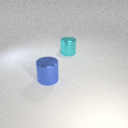
large blue metal cylinder to the left of large cyan metal cylinder